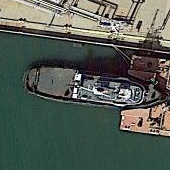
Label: civil